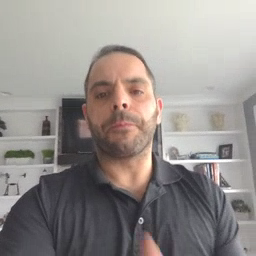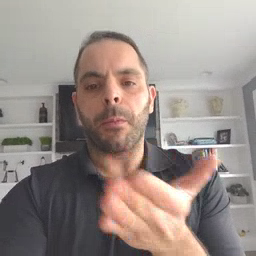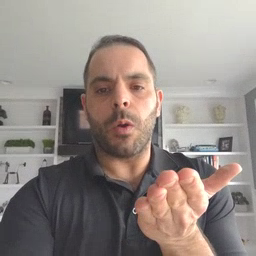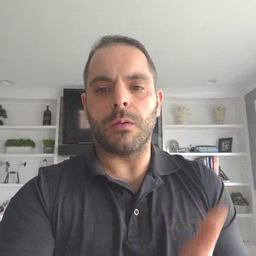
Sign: book